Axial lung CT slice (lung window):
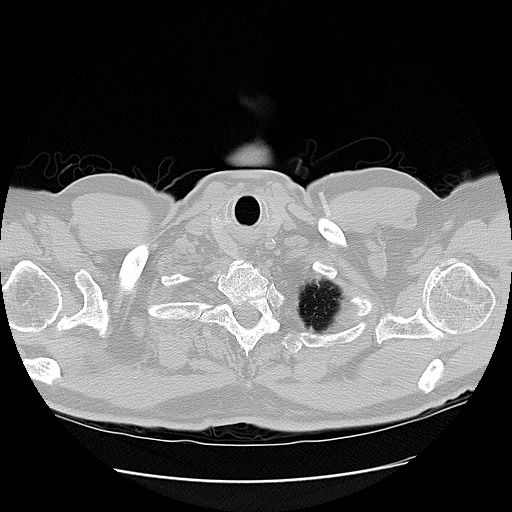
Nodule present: no